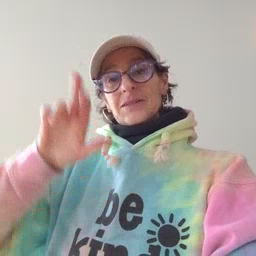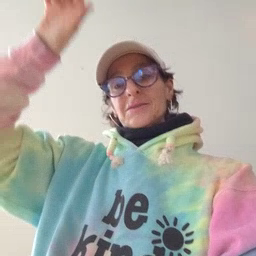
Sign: stairs